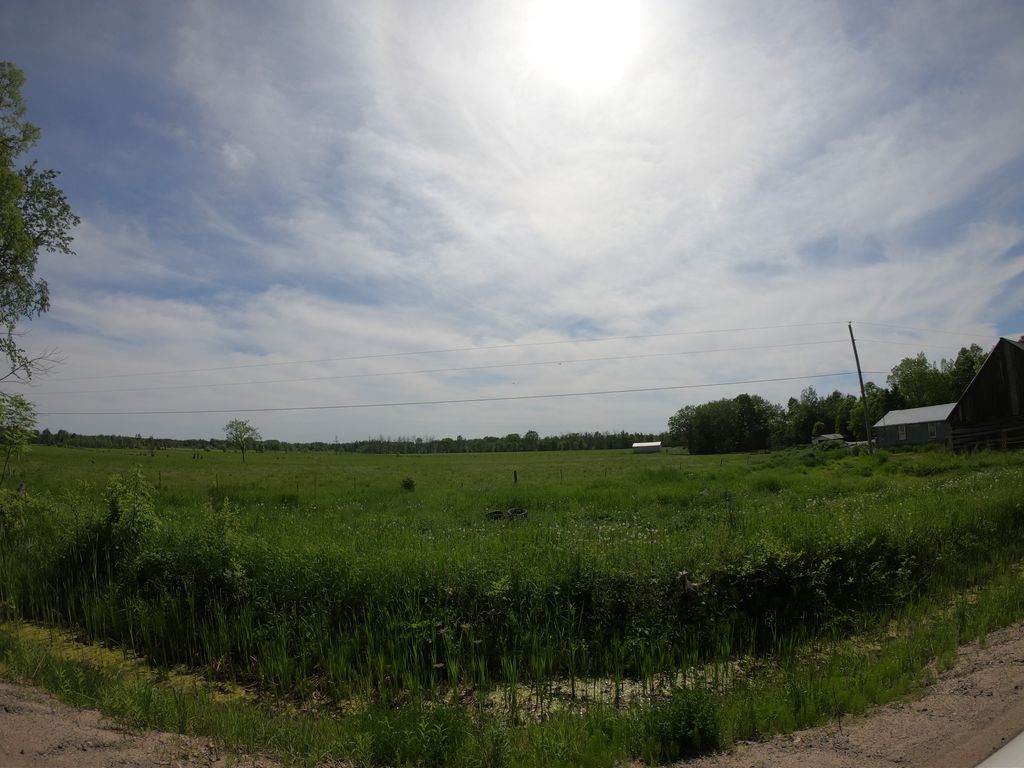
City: ottawa-gatineau